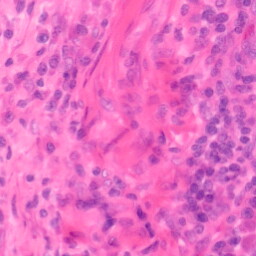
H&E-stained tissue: Colon